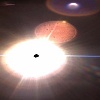
Label: sunburn